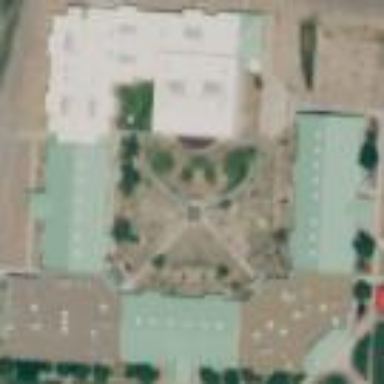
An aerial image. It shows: School building.